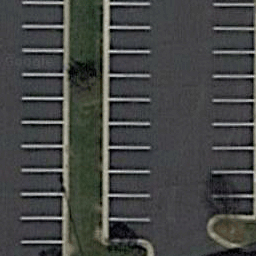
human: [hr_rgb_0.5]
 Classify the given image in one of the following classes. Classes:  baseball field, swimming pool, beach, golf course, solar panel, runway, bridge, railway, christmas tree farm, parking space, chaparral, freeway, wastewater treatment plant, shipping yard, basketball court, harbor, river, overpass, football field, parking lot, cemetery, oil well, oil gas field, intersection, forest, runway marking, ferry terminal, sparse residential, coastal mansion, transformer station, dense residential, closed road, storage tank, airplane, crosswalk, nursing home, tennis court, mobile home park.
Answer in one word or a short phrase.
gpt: parking space